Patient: sex M, age 35
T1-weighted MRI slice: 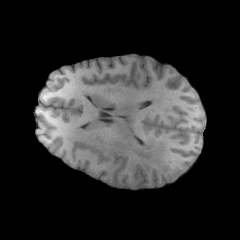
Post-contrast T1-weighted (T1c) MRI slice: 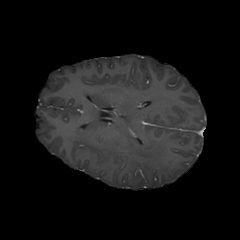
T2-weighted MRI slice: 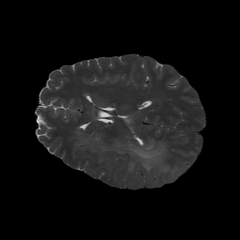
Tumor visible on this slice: yes
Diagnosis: Astrocytoma, IDH-wildtype
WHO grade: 2